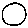
Label: circle